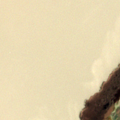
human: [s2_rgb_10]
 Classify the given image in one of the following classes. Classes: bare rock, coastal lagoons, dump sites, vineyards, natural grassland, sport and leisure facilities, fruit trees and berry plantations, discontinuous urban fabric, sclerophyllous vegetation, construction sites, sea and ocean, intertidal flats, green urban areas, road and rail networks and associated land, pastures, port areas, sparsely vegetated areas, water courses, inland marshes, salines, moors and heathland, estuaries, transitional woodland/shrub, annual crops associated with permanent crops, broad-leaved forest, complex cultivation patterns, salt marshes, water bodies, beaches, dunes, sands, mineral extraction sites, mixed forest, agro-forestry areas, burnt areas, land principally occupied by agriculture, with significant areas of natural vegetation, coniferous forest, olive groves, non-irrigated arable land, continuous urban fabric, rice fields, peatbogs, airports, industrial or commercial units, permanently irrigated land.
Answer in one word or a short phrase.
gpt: natural grassland, inland marshes, water bodies